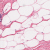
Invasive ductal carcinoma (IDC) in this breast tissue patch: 0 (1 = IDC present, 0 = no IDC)